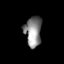
Tissue: lung
Cell type: Others
Senescence score: 0.1848
Nuclear area (px): 503
Mean DAPI intensity: 133.869